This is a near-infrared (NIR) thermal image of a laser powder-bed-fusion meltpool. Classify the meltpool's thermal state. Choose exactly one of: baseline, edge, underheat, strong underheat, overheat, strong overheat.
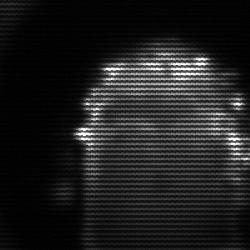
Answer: baseline